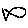
Label: fish